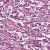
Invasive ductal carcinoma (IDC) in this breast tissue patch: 1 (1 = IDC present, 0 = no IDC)